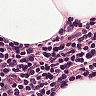
Metastatic tissue present: no